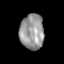
Tissue: prostate
Cell type: Myeloid cells
Senescence score: 0.3057
Nuclear area (px): 827
Mean DAPI intensity: 152.816